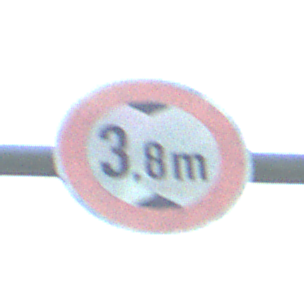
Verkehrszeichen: TatsaechlicheHoehe
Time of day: SunriseSunset
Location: Outdoor (Nature)
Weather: PartlyCloudy
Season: NotSpecified
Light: Natural